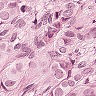
Metastatic tissue present: yes